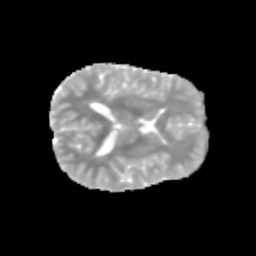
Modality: MD
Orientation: axial
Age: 12
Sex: male
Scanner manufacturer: siemens
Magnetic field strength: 3 T
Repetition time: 3.8 s
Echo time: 0.07 s